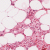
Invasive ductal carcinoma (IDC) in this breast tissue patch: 0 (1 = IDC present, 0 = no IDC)